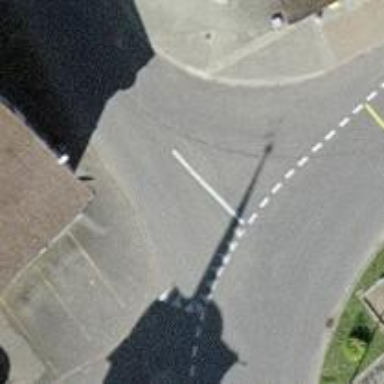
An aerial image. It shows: Road with "give way" sign.